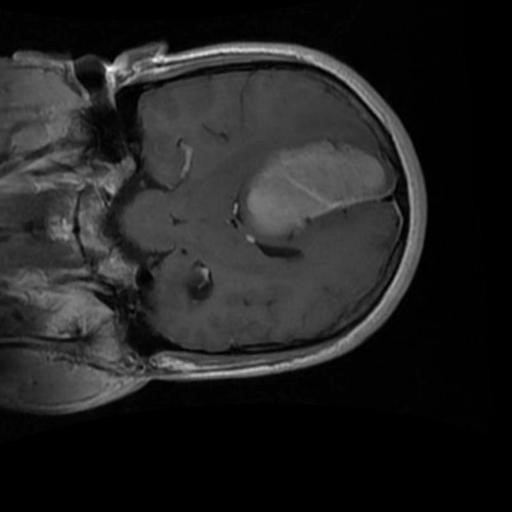
Label: brain_menin